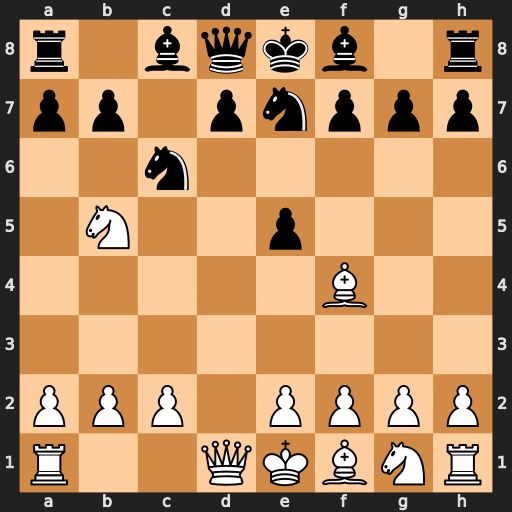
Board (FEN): r1bqkb1r/pp1pnppp/2n5/1N2p3/5B2/8/PPP1PPPP/R2QKBNR
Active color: w
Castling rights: KQkq
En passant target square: -
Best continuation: Nd6#